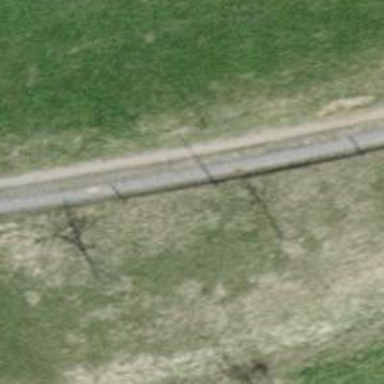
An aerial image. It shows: Gravel track with grade2 tracktype.